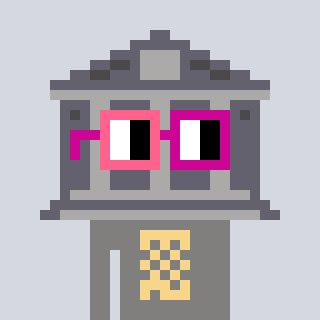
a pixel art character with square pink and red glasses, a bank-shaped head and a bluegrey-colored body on a cool background